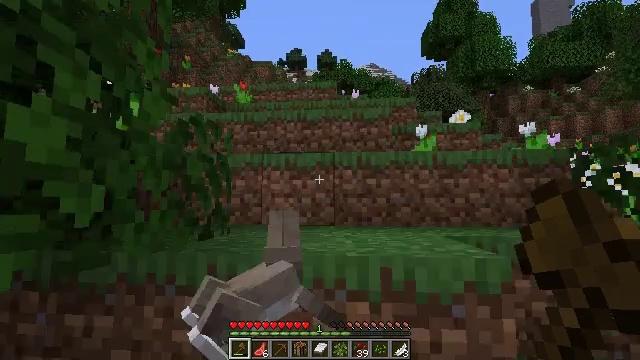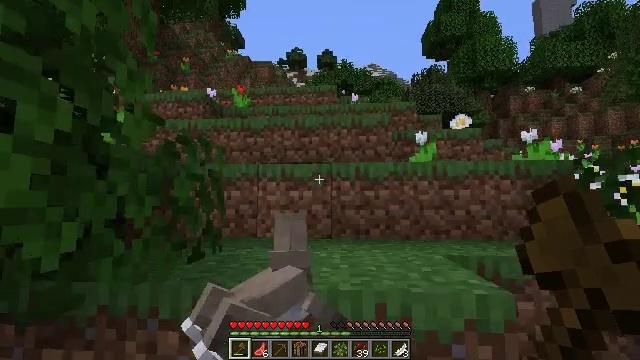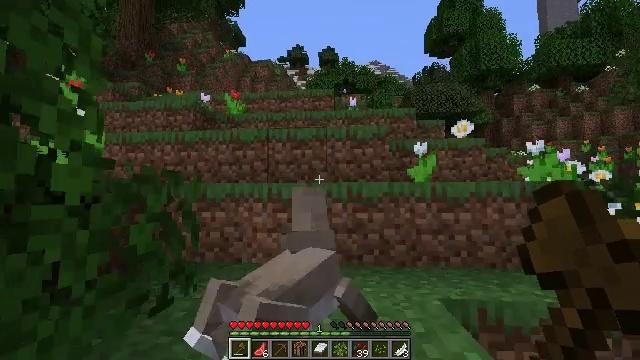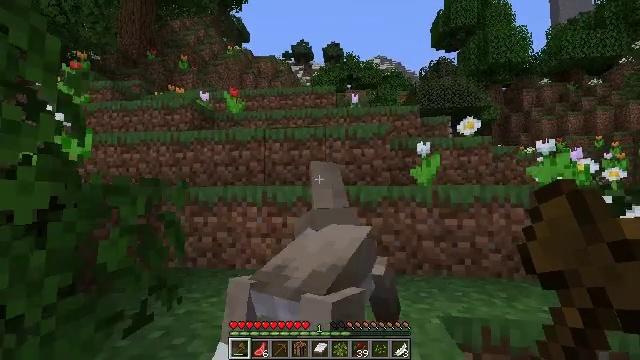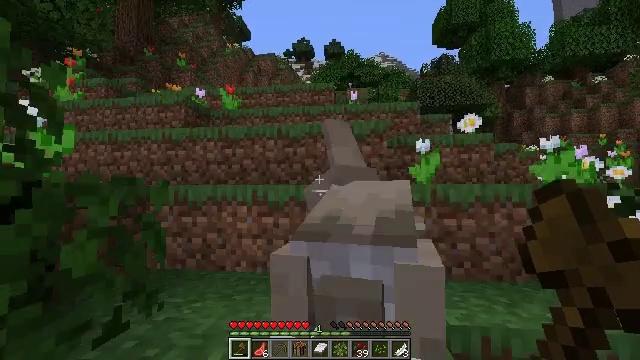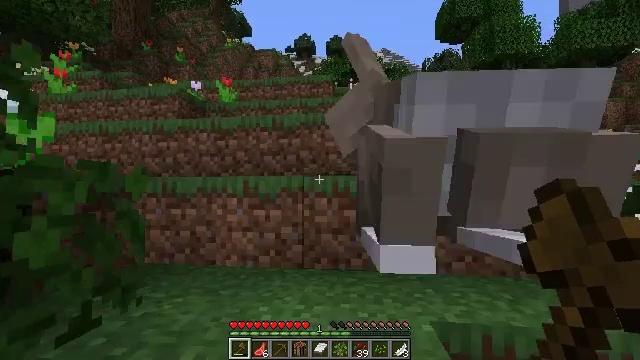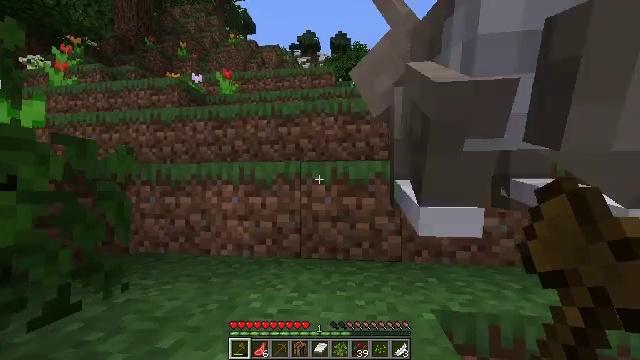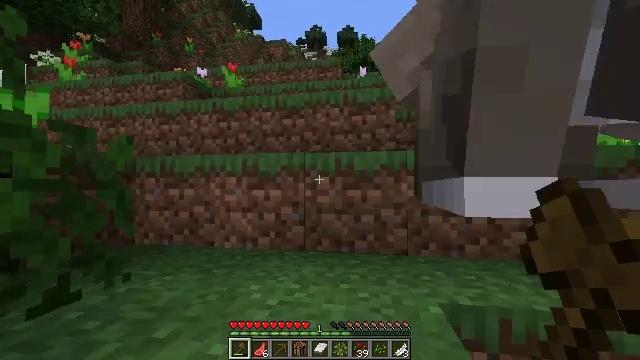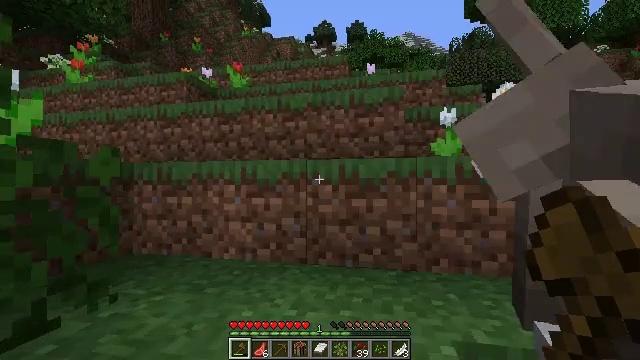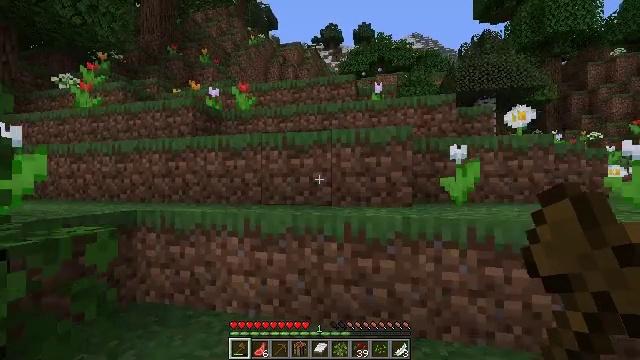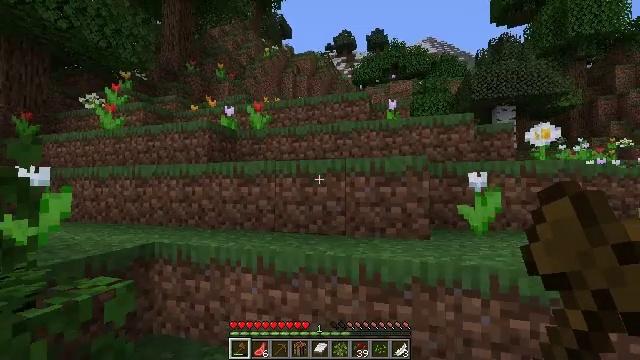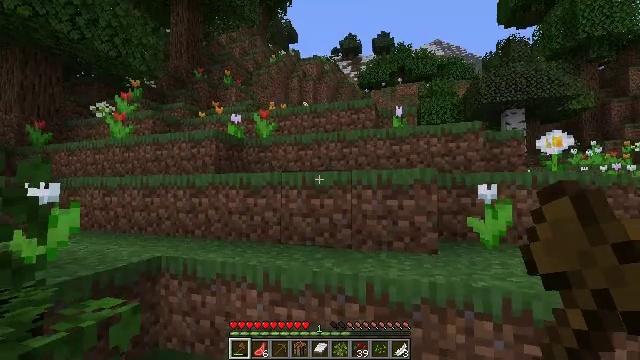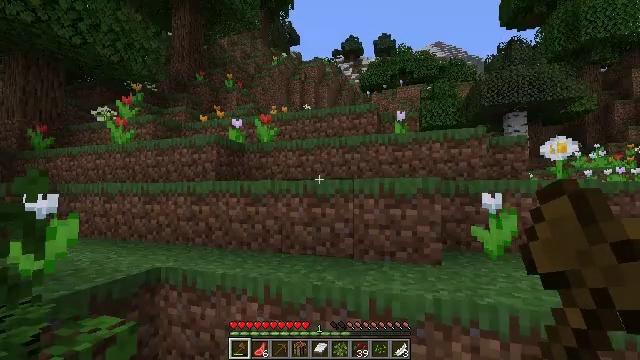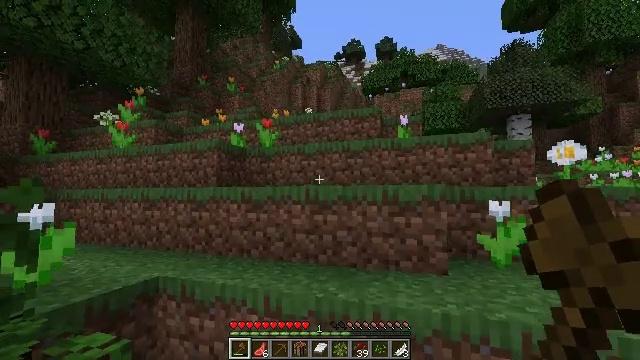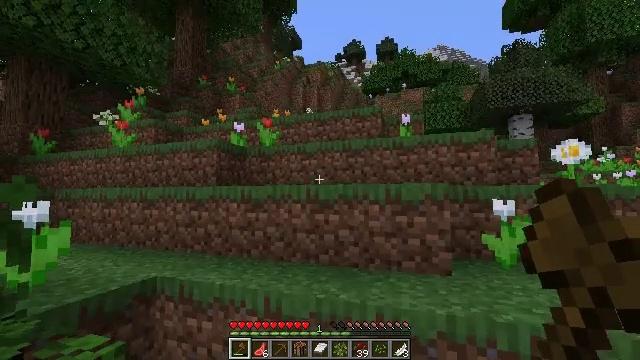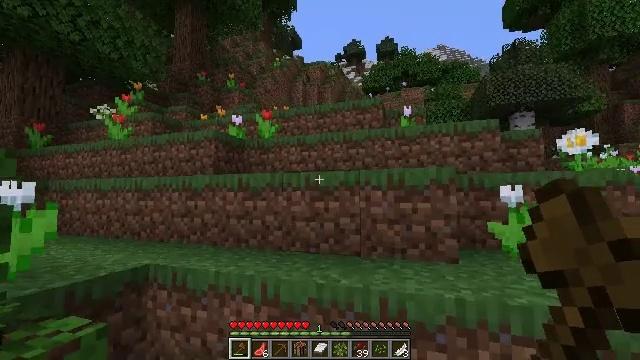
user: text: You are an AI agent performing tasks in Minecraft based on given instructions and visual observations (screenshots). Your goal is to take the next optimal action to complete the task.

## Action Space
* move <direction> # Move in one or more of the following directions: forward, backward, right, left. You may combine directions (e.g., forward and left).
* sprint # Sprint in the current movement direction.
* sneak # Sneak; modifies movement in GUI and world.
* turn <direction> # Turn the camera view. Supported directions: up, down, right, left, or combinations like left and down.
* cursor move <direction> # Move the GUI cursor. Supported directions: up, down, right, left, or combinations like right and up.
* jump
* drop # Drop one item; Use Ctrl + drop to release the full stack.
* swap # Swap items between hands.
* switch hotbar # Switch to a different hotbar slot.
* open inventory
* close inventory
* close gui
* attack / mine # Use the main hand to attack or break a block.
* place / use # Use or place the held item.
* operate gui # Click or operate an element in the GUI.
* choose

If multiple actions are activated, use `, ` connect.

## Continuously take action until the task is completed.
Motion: motion action
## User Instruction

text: Mine red sand from the ground.
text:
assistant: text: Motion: move forward and move right, jump
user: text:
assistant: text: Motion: move forward and move right
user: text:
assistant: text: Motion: move forward and move right, turn left
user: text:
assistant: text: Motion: move forward
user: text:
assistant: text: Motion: move forward
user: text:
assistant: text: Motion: move forward, turn left
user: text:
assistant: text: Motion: move forward, turn left, jump
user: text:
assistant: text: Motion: move forward, turn left, jump
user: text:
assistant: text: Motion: move forward, turn left, jump
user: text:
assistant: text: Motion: move forward, turn left and up, jump
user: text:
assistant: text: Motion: move forward, turn left
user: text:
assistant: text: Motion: move forward
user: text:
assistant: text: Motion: move forward
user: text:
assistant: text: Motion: move forward
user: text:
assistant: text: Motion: move forward
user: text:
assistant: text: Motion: move forward
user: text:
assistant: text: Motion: move forward
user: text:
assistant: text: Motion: move forward, jump
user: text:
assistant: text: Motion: move forward, jump
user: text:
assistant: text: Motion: move forward, jump
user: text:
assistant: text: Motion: move forward, jump
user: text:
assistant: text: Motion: move forward
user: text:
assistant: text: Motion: move forward
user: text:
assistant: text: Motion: move forward
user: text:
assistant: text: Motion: move forward
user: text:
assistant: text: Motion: move forward
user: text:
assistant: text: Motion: move forward
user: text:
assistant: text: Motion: move forward
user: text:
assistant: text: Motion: move forward, jump
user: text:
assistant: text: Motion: move forward, jump